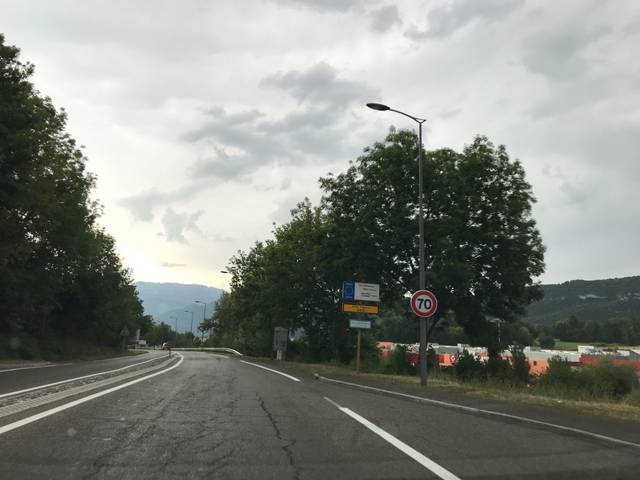
Region: France
Coordinates: 45.876, 6.085